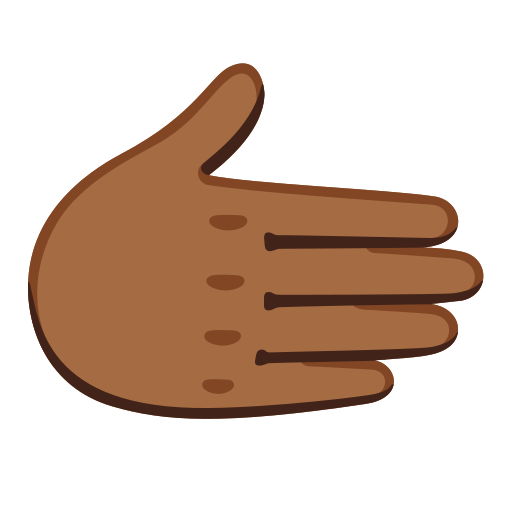
Emoji: 🫱🏾